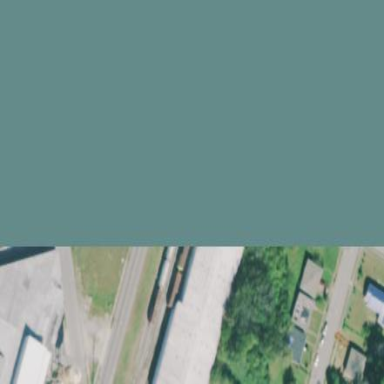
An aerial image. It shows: Warehouse.